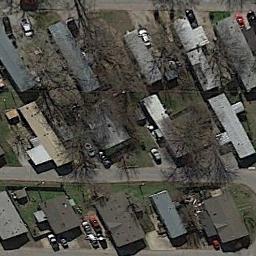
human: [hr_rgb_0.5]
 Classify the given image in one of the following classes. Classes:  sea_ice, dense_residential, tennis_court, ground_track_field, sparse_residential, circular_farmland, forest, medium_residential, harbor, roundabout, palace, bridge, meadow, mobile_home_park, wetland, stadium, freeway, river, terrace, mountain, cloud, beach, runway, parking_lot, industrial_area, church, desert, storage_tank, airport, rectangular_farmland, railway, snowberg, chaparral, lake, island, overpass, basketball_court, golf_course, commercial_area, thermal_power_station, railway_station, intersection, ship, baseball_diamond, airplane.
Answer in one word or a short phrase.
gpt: mobile_home_park